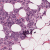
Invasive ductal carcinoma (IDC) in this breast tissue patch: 1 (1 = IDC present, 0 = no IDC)